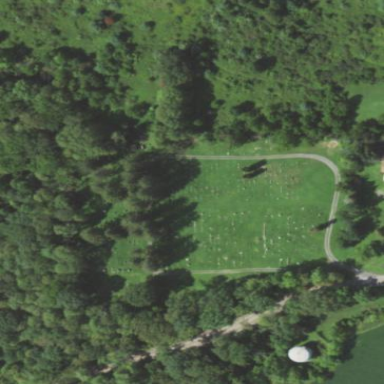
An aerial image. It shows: Grave yard.